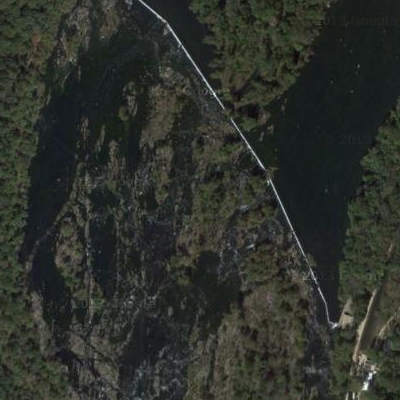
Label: dRiverLake